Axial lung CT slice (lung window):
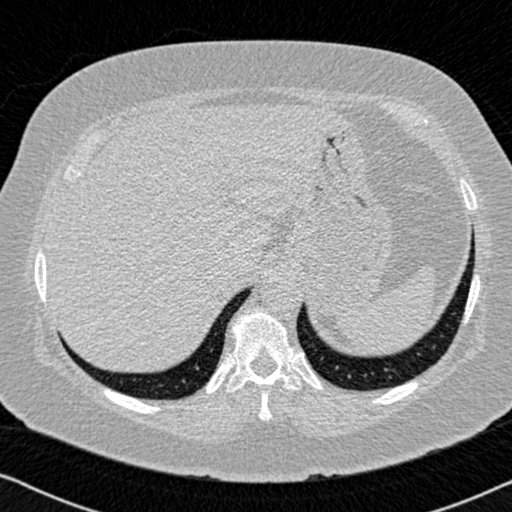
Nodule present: no